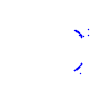
Particle: kaon